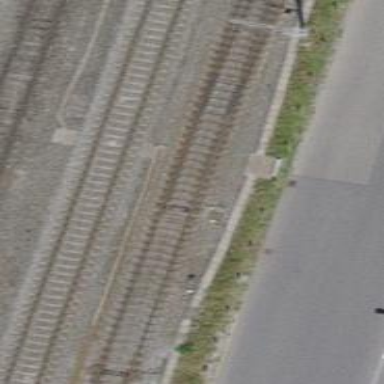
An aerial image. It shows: Railway switch.